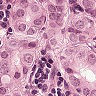
Metastatic tissue present: yes